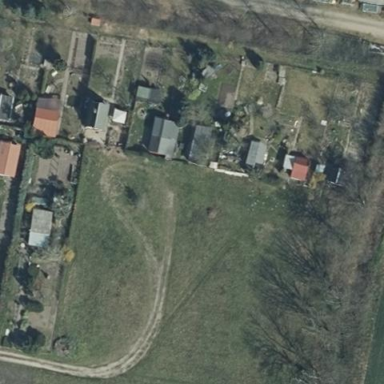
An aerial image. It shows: Area designated for allotments.